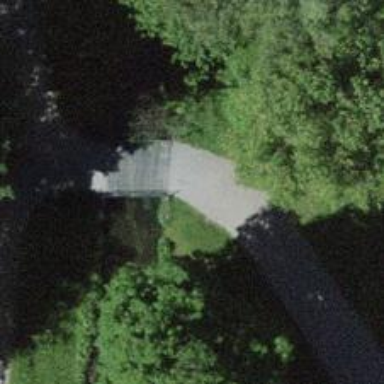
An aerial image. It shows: Footway bridge with pebblestone surface.